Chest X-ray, AP view. Patient: 63 years old, sex F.
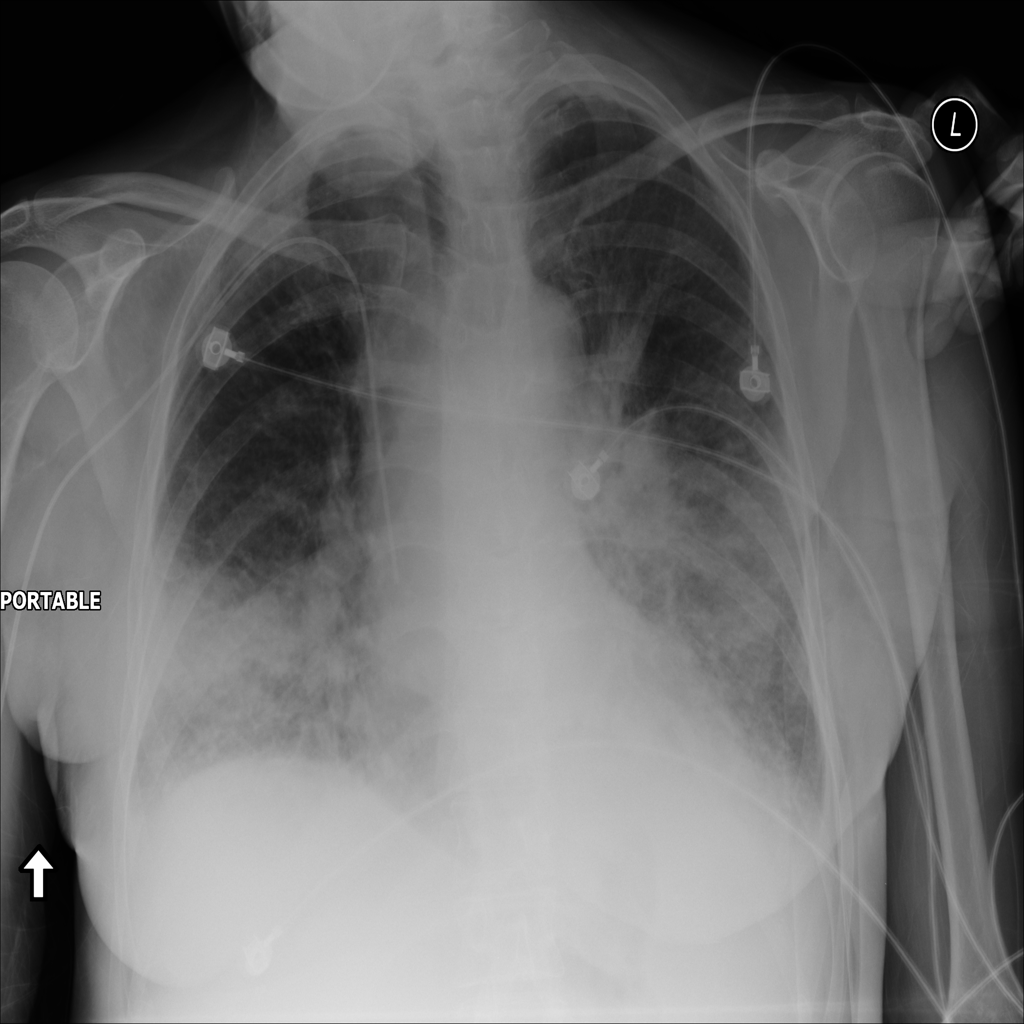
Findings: No Finding